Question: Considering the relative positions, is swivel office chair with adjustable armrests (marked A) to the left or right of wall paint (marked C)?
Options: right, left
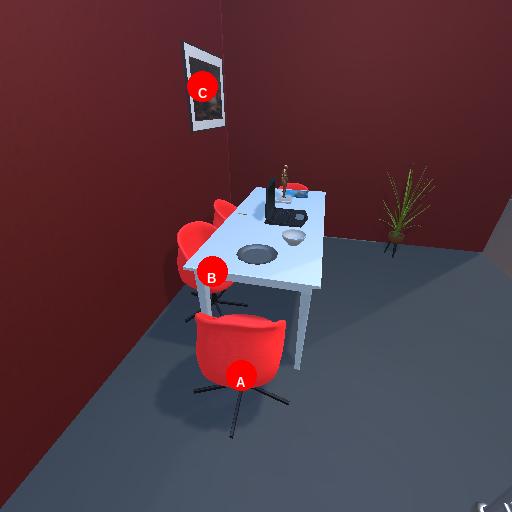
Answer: right